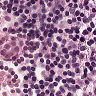
Metastatic tissue present: no